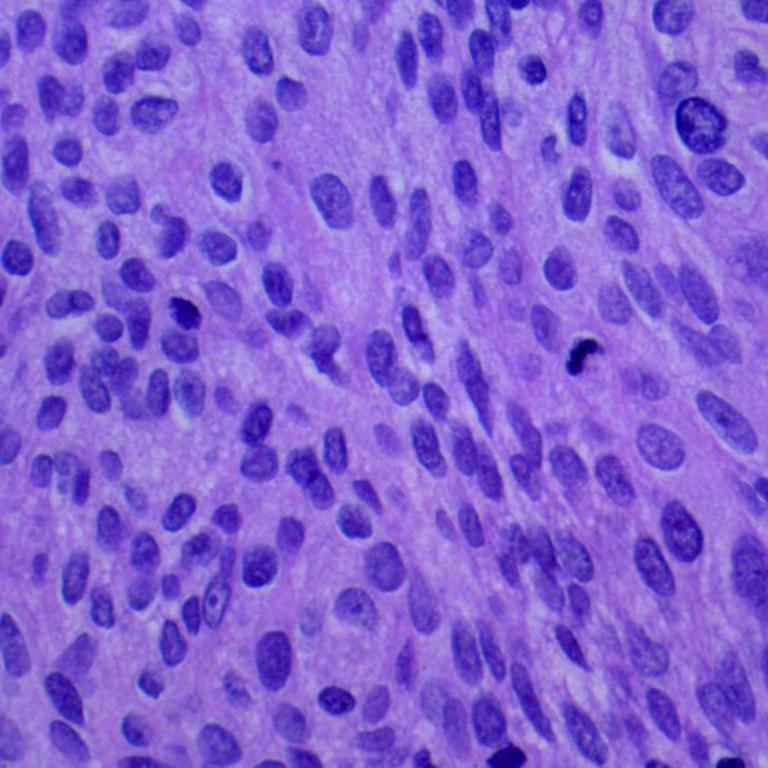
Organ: lung
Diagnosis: squamous carcinomas